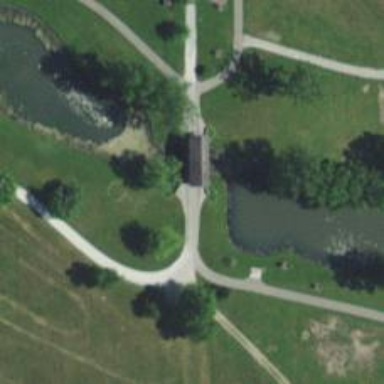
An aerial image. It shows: Covered footway bridge.